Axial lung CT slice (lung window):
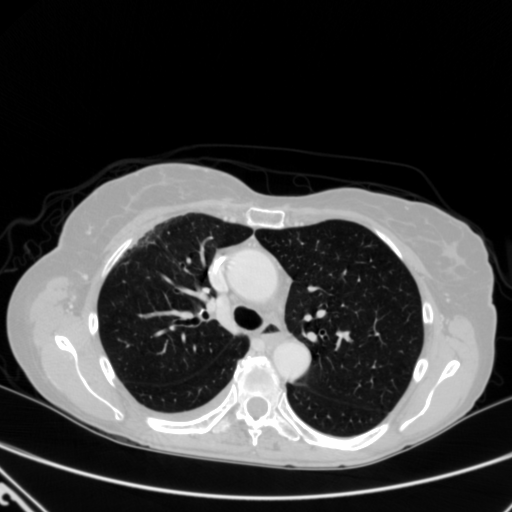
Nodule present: no